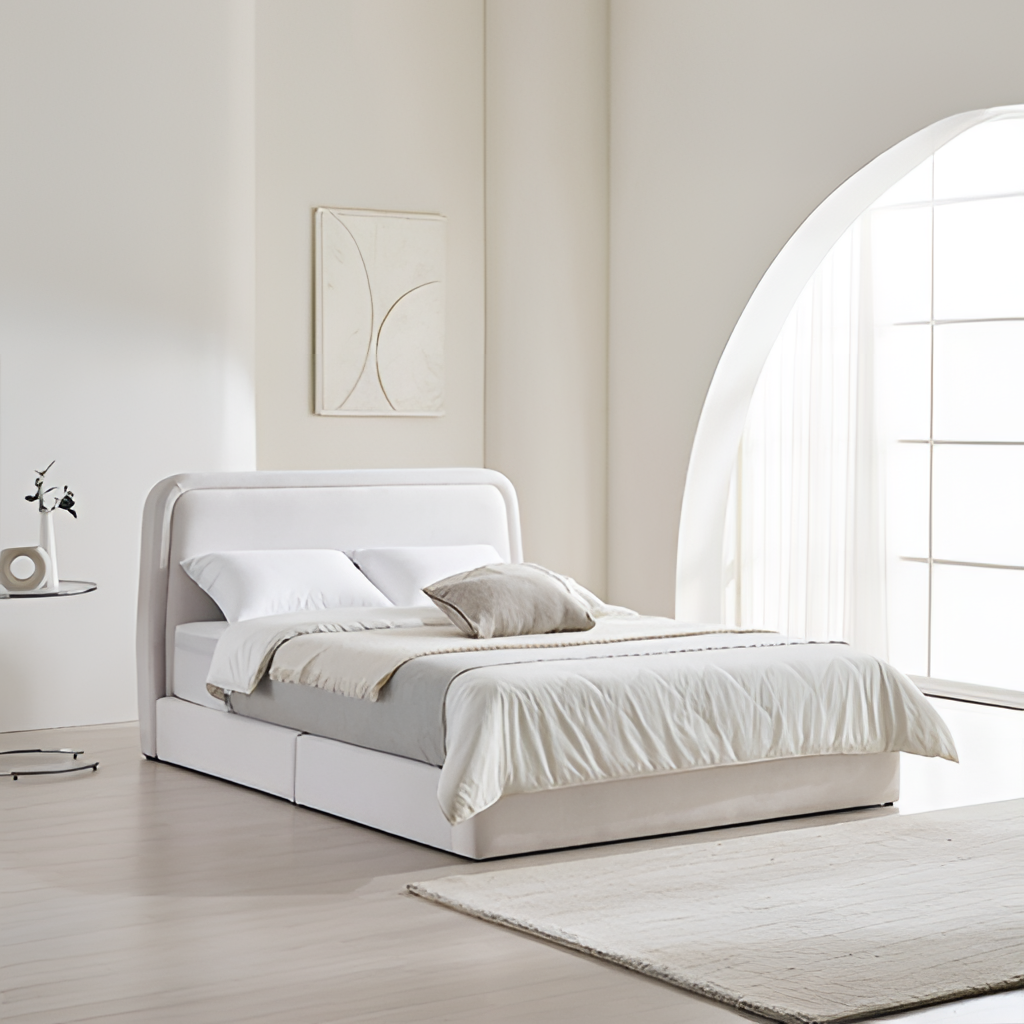
bedroom, fabric bed, wood flooring, with plank pattern, contemporary, cream paint wallpaper, with solid pattern